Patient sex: M
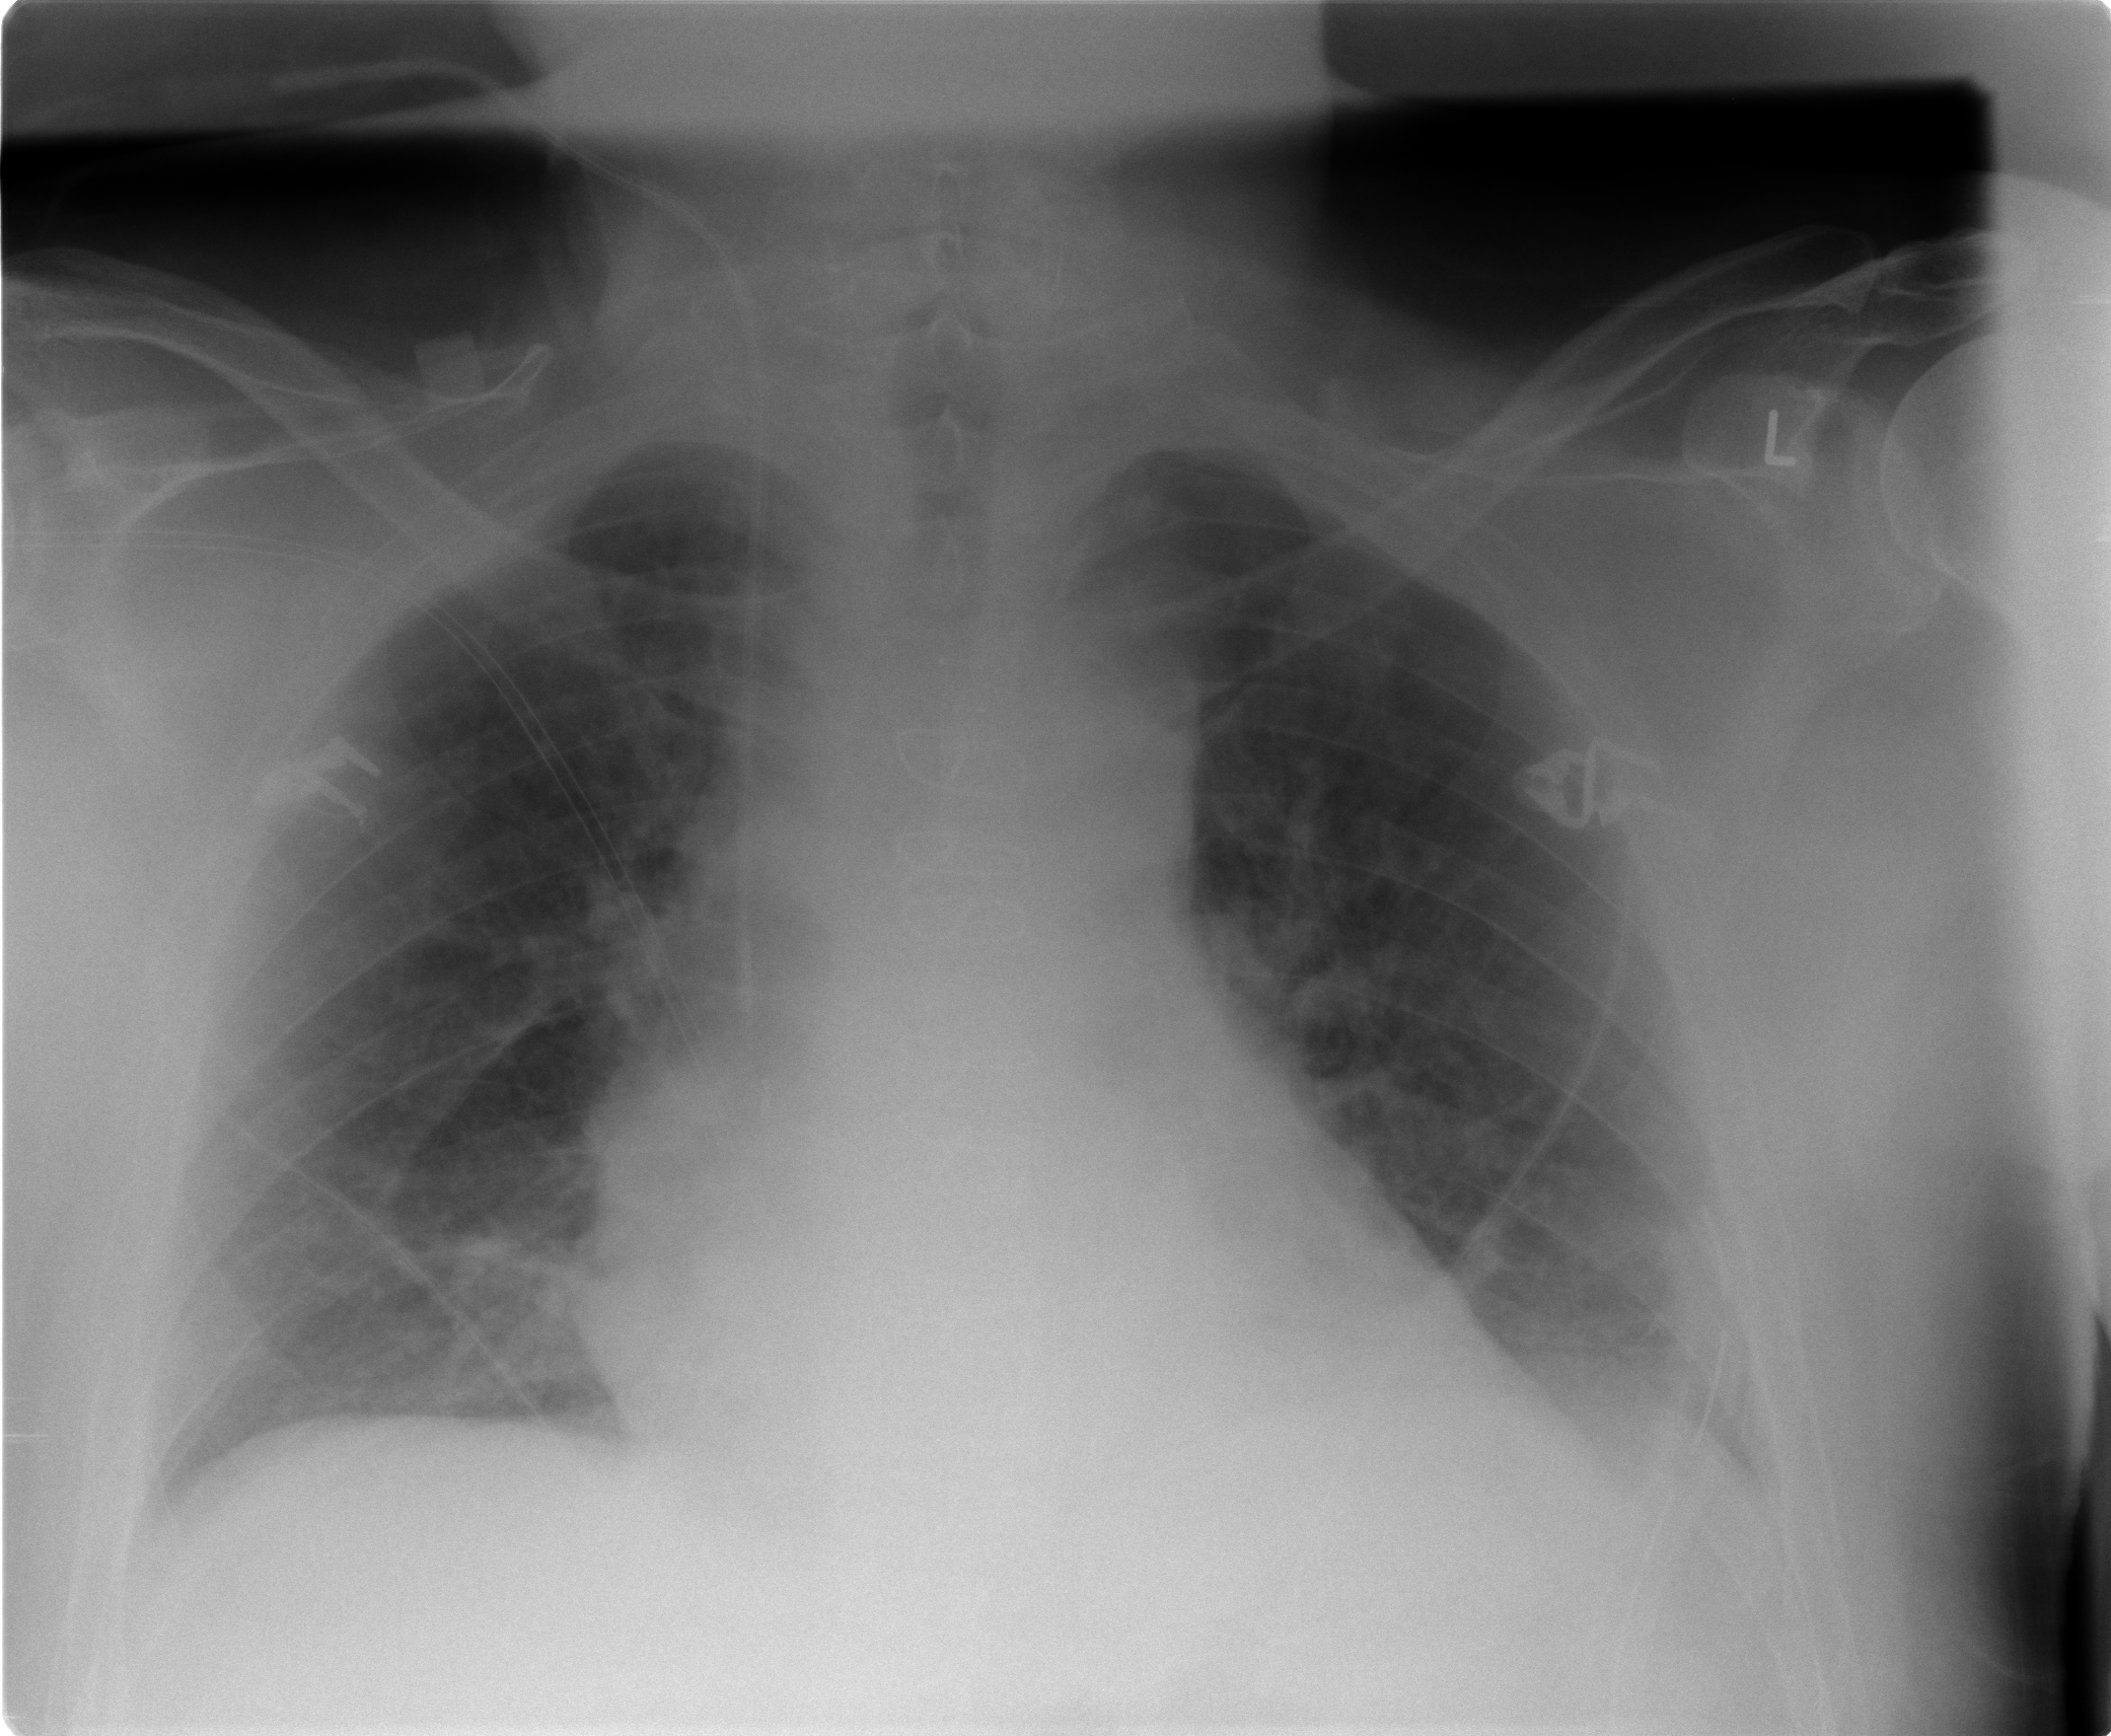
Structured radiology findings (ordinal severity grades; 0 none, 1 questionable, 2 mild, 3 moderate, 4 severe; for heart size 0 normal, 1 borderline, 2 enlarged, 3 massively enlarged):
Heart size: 2
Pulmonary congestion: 1
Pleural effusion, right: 0
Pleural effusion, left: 1
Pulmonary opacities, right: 0
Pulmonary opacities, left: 0
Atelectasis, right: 1
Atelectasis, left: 1